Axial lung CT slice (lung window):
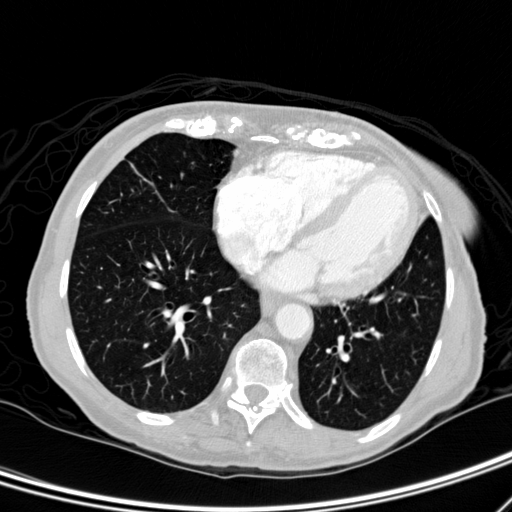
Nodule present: no